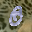
Label: 0